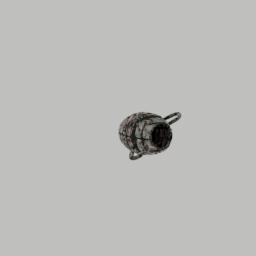
Label: nature